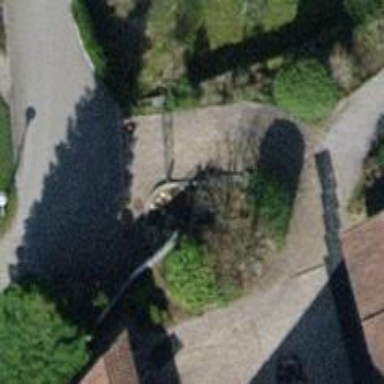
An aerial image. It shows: Gate.